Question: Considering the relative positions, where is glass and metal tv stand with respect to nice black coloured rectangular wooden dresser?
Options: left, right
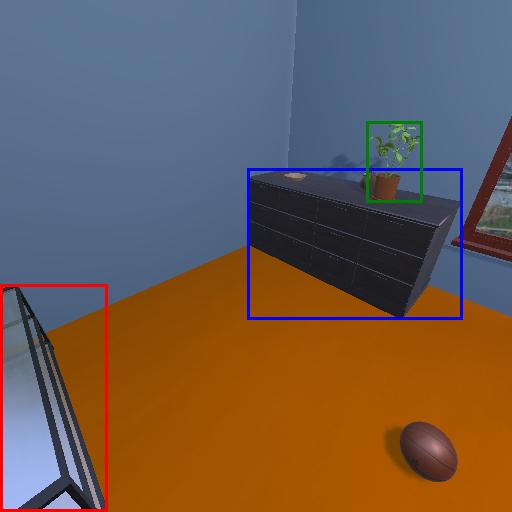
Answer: left